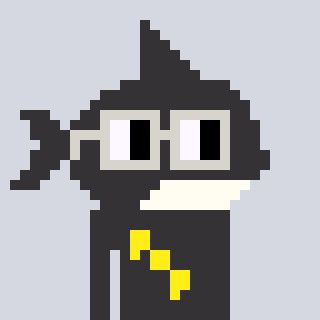
a pixel art character with square light gray glasses, a orca-shaped head and a grayscale-colored body on a cool background